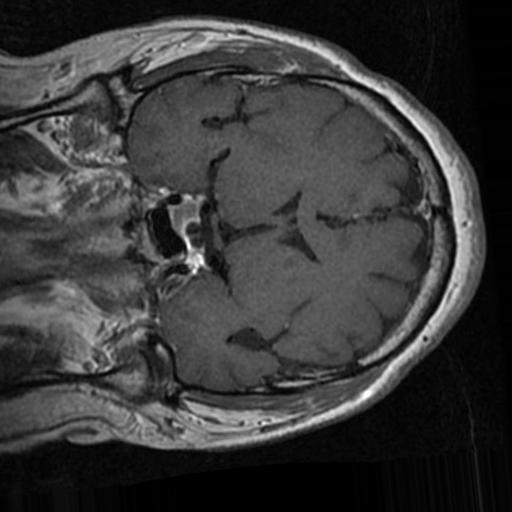
Label: brain_tumor